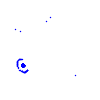
Particle: electron